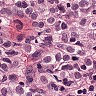
Metastatic tissue present: yes